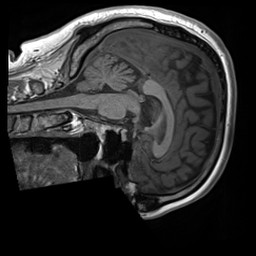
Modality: T1w
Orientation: sagittal
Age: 32
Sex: male
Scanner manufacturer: siemens
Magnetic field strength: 3 T
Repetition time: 1.8 s
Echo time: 0.00232 s